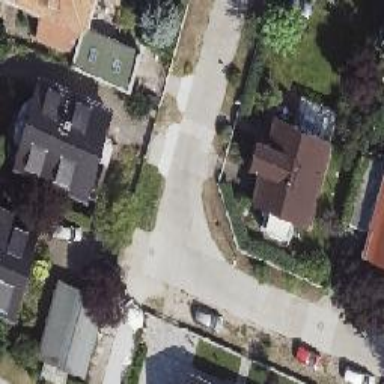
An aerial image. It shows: Residential road with concrete surface.